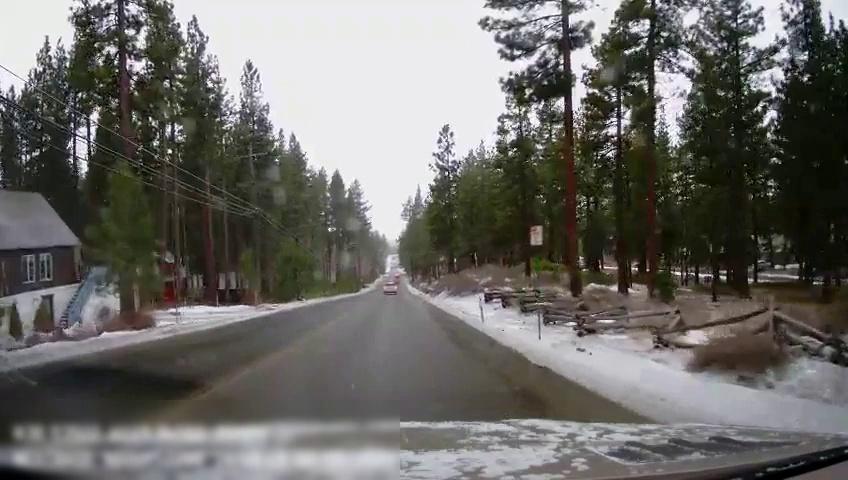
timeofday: Day
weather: Snowy
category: Drivable Space
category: Vehicles | SUV
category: Lanes | Current Lane